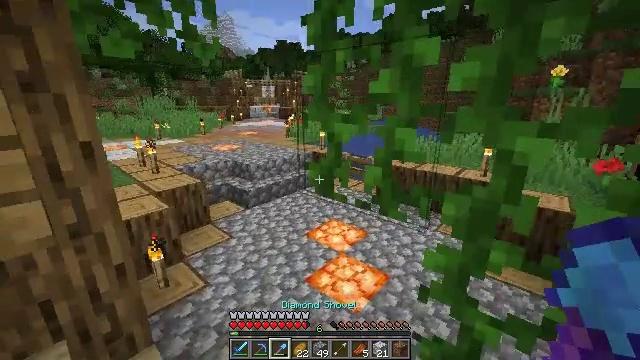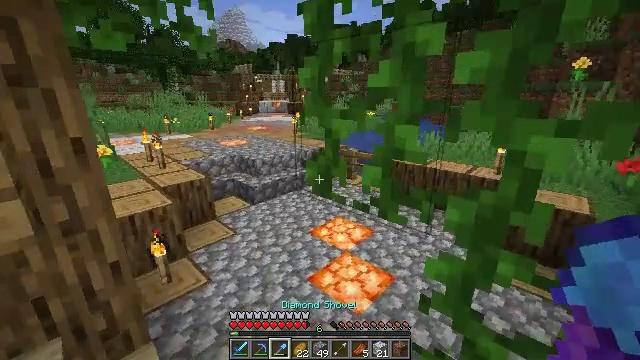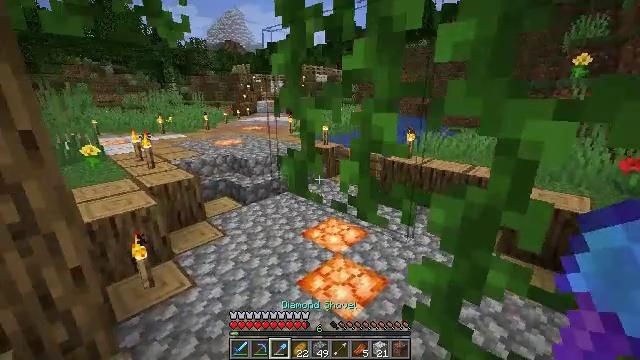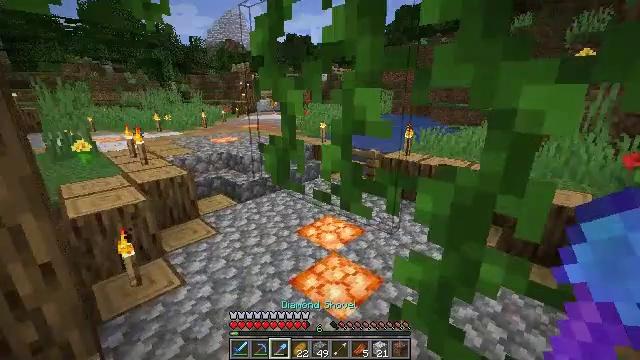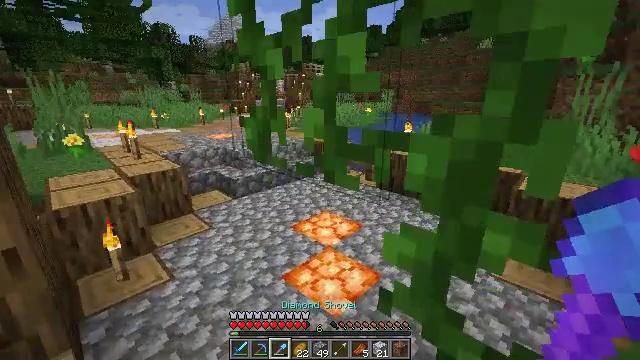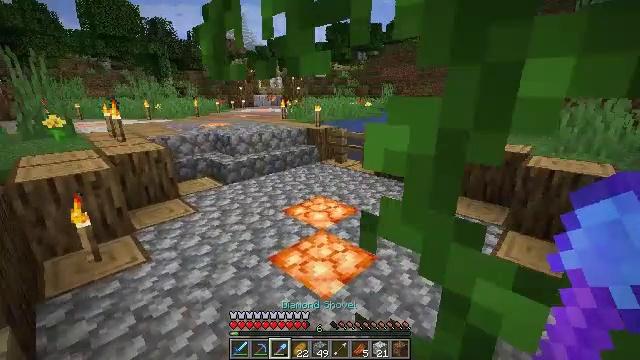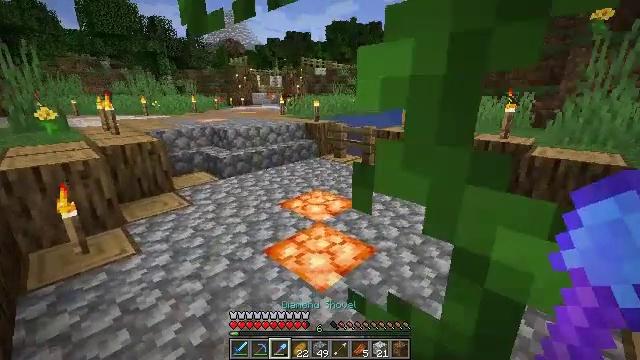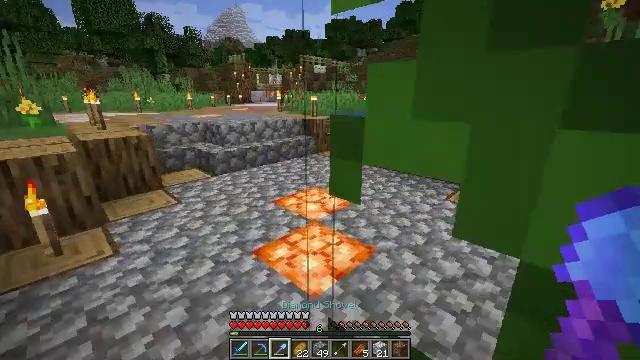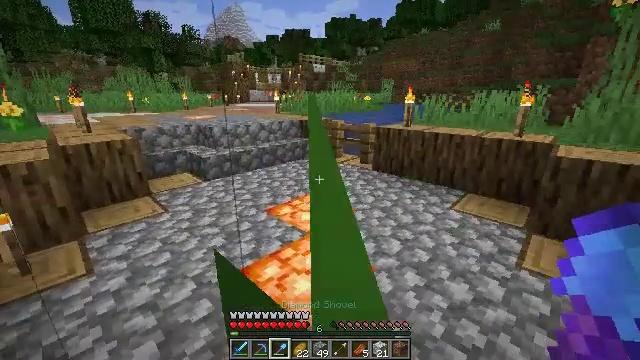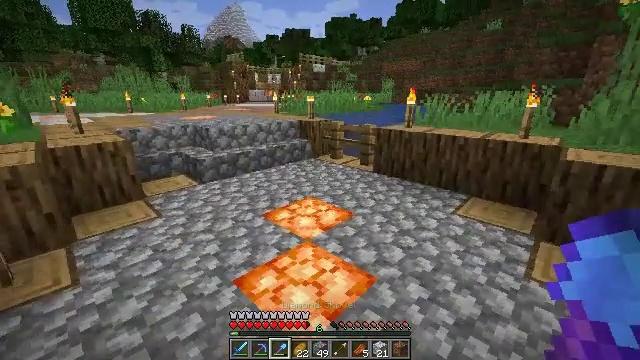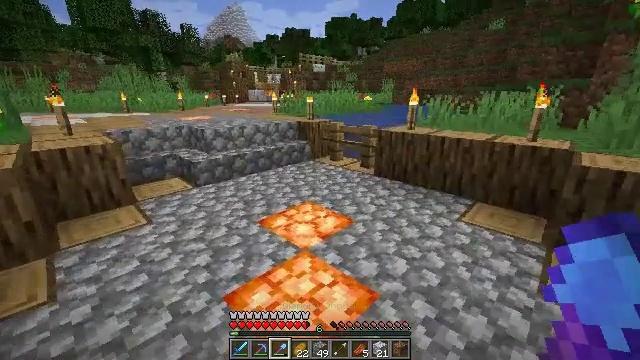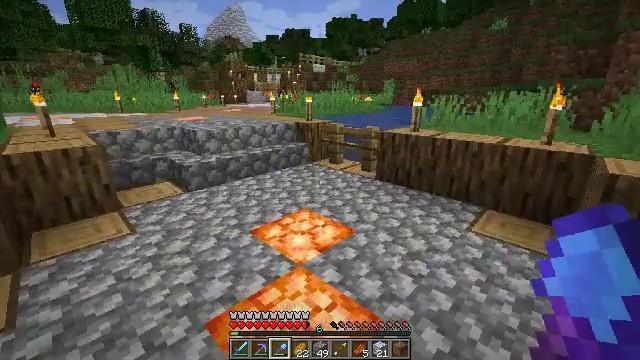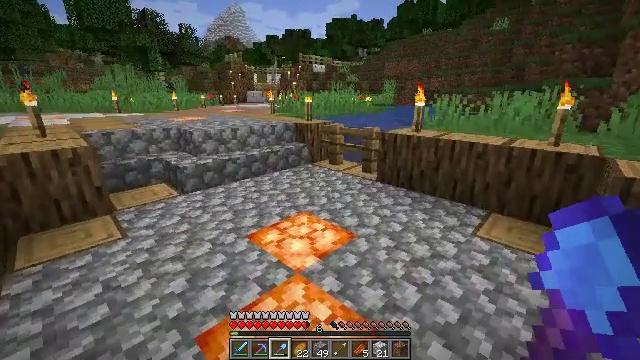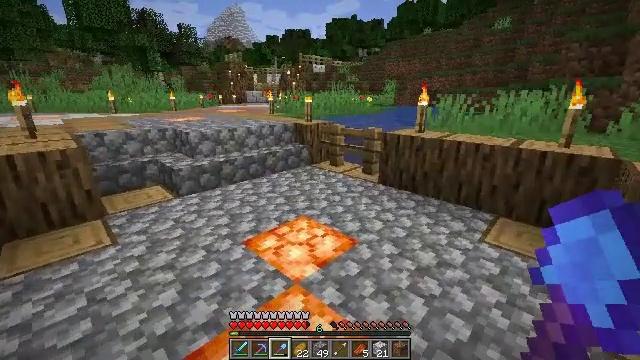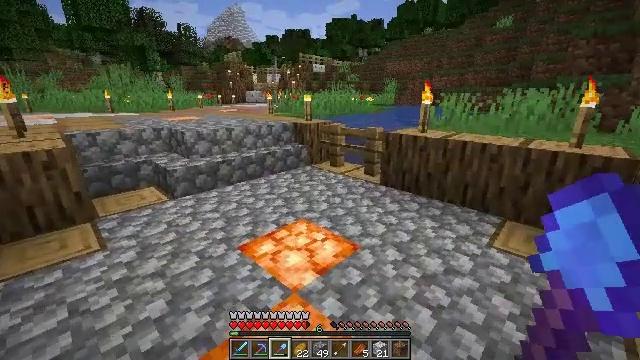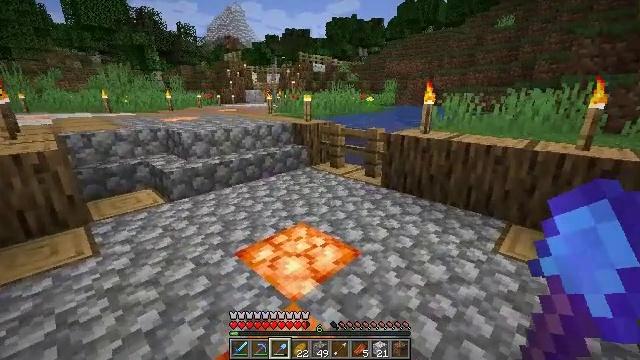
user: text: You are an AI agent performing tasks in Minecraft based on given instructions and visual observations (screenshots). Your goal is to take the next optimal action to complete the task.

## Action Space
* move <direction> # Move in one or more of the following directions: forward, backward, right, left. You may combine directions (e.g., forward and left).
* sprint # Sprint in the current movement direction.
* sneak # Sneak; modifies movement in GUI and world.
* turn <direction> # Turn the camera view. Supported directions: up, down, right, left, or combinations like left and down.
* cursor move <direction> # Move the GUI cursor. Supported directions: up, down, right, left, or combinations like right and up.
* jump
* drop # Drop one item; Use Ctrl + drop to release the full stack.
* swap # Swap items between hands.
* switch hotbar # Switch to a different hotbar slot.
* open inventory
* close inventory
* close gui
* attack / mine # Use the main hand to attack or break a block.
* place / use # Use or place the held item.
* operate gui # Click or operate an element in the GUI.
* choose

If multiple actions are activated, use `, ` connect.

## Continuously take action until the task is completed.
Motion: motion action
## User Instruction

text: Collect vines by mining them.
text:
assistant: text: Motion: move forward and move right, turn left and down
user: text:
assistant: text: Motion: move forward and move right
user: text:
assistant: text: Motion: move forward
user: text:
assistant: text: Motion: move forward
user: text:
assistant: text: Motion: move forward
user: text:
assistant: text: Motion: move forward
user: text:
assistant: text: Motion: move forward
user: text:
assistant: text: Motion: move forward
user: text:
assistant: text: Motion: move forward
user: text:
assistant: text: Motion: move forward
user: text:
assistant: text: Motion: move forward
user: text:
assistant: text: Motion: move forward
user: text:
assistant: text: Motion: no_op
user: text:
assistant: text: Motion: move forward
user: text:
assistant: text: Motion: move forward
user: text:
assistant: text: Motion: move forward
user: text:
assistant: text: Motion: no_op
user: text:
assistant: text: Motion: move forward
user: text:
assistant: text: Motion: move forward
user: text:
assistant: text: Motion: move forward and move right, turn left
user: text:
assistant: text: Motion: move right, turn left and down
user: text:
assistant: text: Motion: move right, turn left and up
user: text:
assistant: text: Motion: move back and move right, turn left and up
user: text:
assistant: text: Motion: move back and move right, turn left and up
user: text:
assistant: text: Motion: move back and move right, turn right
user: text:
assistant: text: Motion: move back and move right
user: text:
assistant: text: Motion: move back and move right
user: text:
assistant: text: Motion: move back and move right, turn left
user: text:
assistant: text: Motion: move back and move right, turn left and up
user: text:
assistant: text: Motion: move back and move right, turn left and up